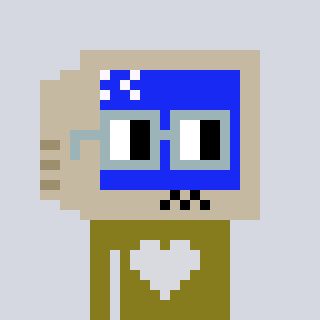
a pixel art character with square dark gray glasses, a old monitor-shaped head and a gunk-colored body on a cool background